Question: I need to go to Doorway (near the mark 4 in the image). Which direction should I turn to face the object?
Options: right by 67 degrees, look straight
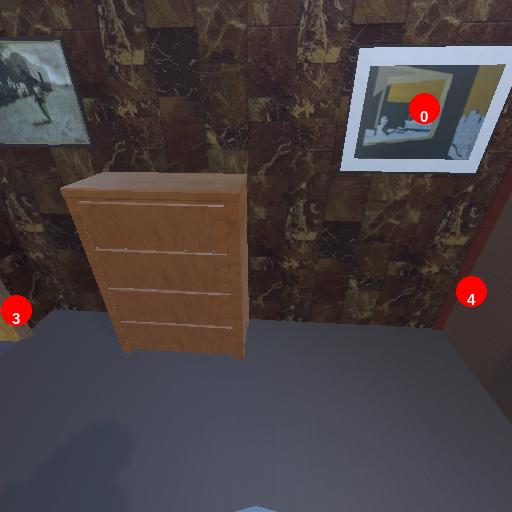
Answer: right by 67 degrees